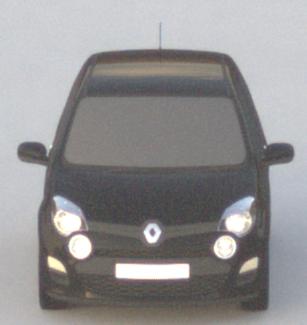
Make: Renault
Model: Twingo 1.2 LEV 16V 75
Detailed model: Twingo (II)
Model produced from: 2012/01
Model produced until: 2014/07
Doors: 3
Color: black
Road condition: dry road
Daytime: sunrise or sunset
Contrast: low contrast